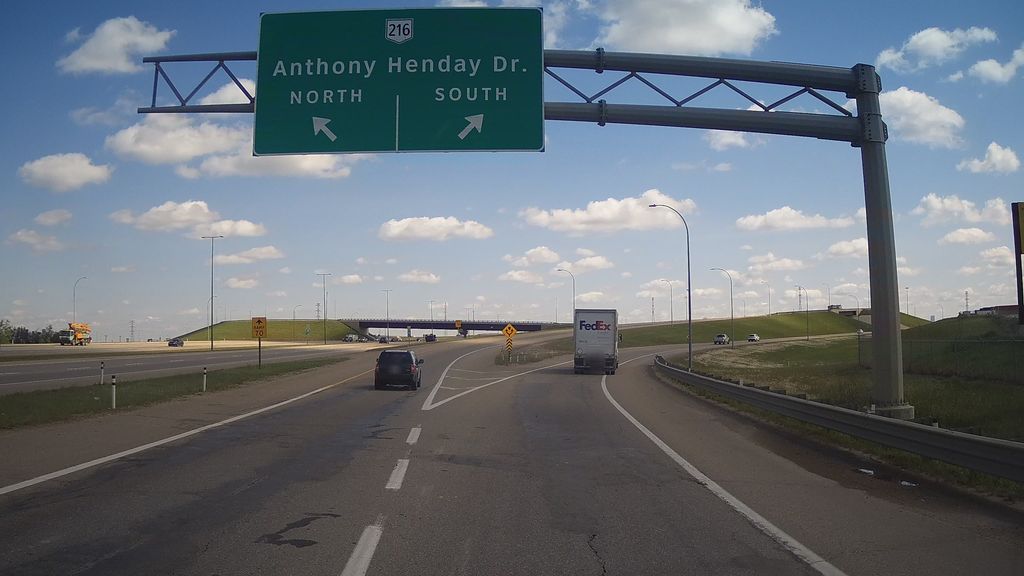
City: edmonton